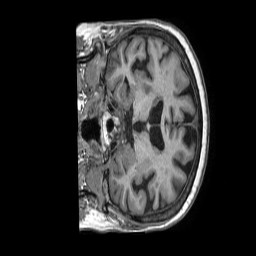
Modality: T1w
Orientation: coronal
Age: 76
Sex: female
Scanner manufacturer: philips
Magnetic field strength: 1.5 T
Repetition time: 0.007135 s
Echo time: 0.003223 s